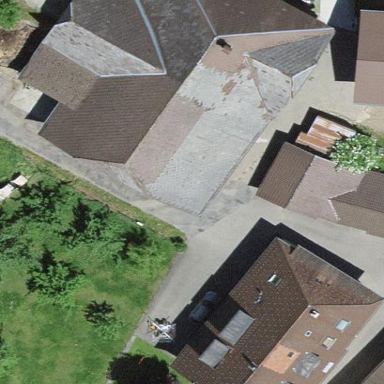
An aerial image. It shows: Farm building.